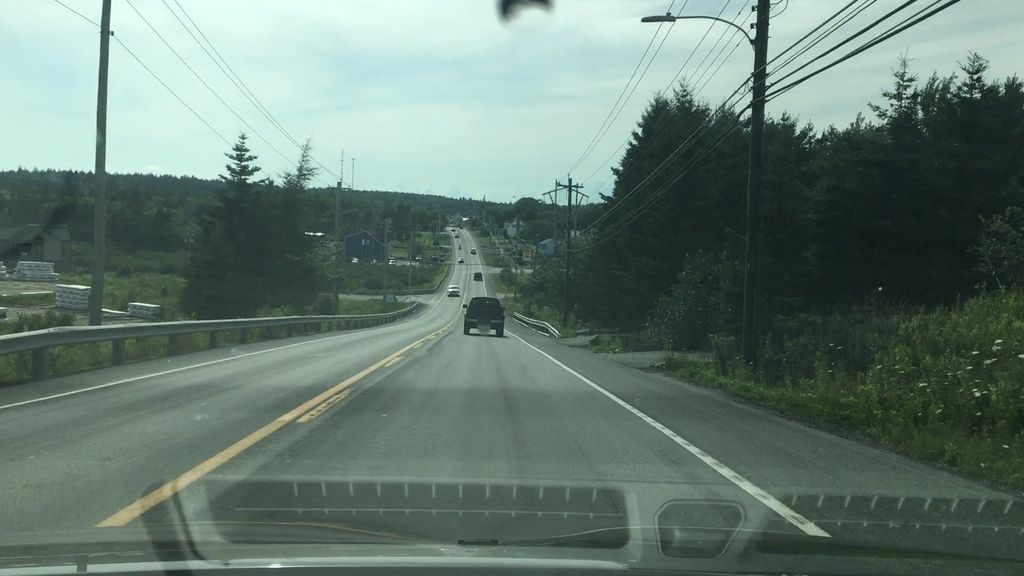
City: halifax